Current action and preconditions to check: trajectory_clear

Your task: For each precondition in the list above, predict whether it will hold at this action.

Consider the current scene as observed from the mobile robot's camera, and analyze the predicted future states of all dynamic agents (e.g., people, animals, vehicles, or any moving entities) within the NEXT SECOND.

IMPORTANT: Only answer "very likely" if you are absolutely certain—based on strong, clear evidence—that a dynamic agent will violate the precondition in the predicted future state. Do NOT answer "very likely" for unlikely, ambiguous, or low-probability risks.

Ask yourself for each precondition: Is there a high probability, with clear and convincing evidence, that the predicted future states of any dynamic agent will interfere with the predicted future state of the currently executing action within the NEXT SECOND, causing that precondition to fail?

Assess the risk level based on these predictions. Use "likely" or "very likely" if motions create a clear risk of interference.

Use "neutral" or "improbable" if agents are nearby but their predicted paths are clearly diverging or non-conflicting.

Failure Risk Categories: "very improbable", "improbable", "neutral", "likely", "very likely"

Answer Format: Output ONLY the probability_of_failure value from these categories: "very improbable", "improbable", "neutral", "likely", "very likely"

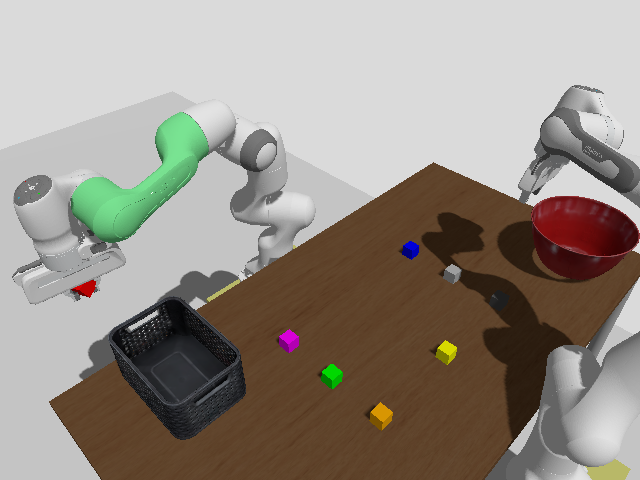

Answer: very improbable